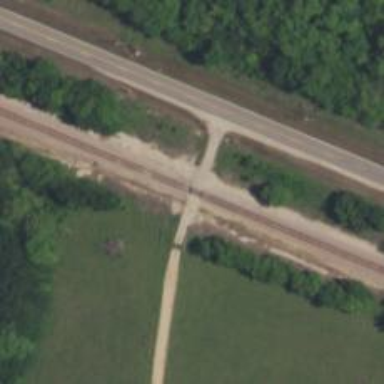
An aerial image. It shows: Railway level crossing.